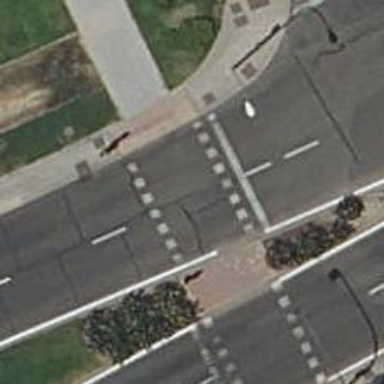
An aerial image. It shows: Road crossing with traffic signals.